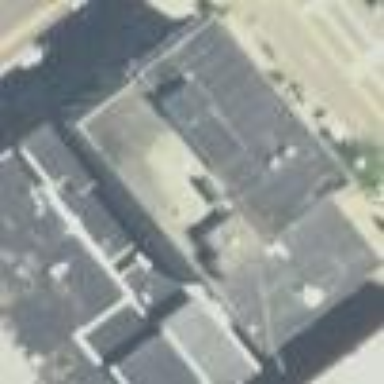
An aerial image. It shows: Bank building.